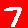
Digit: 7